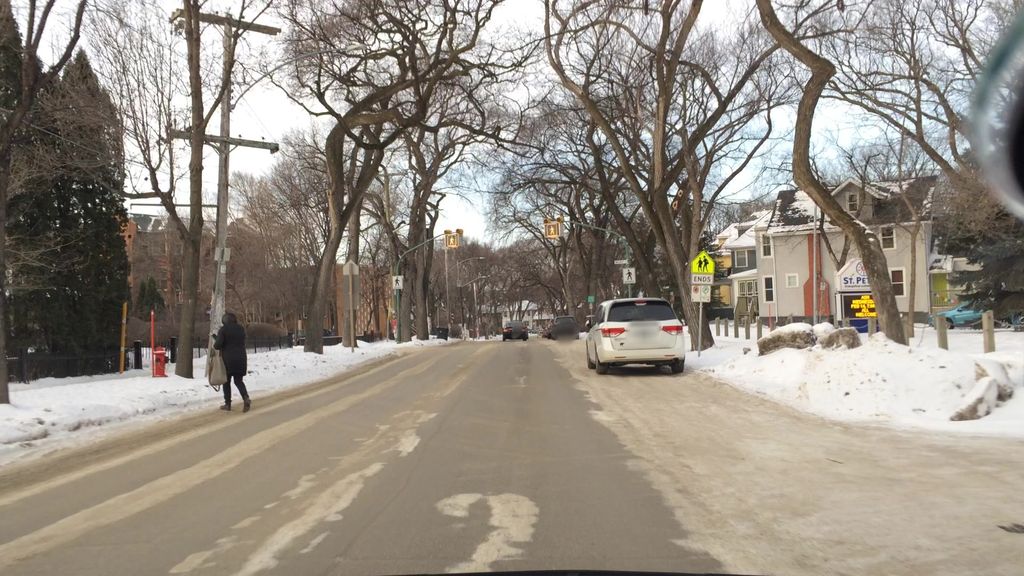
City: winnipeg